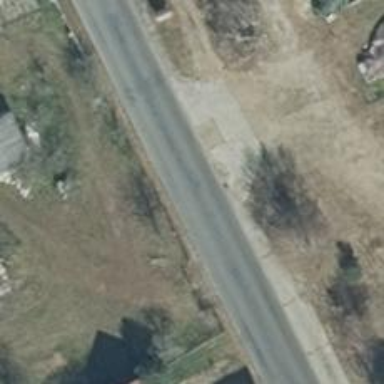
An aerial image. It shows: Secondary road with asphalt surface.